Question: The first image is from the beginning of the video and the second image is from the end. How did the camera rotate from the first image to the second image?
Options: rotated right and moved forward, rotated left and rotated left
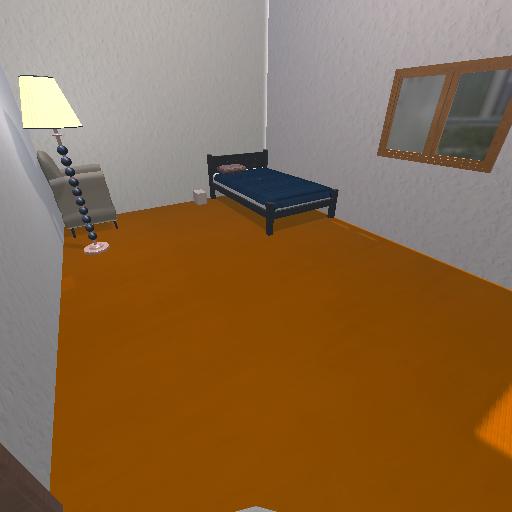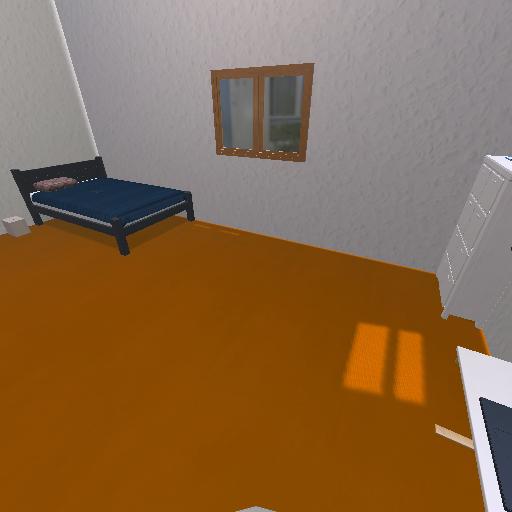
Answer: rotated right and moved forward